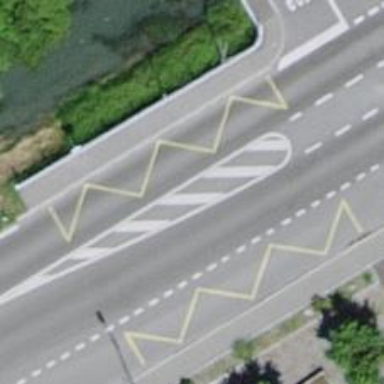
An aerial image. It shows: Public transport stop position.